Interaction volume radius: 5 \u00c5
Interaction volume height: 25 \u00c5
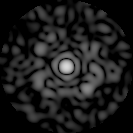
Disorder parameter: 0.8349